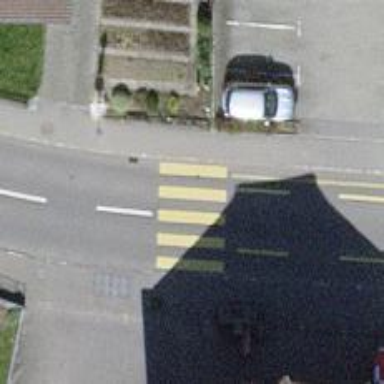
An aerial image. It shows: Uncontrolled zebra crossing on the road.